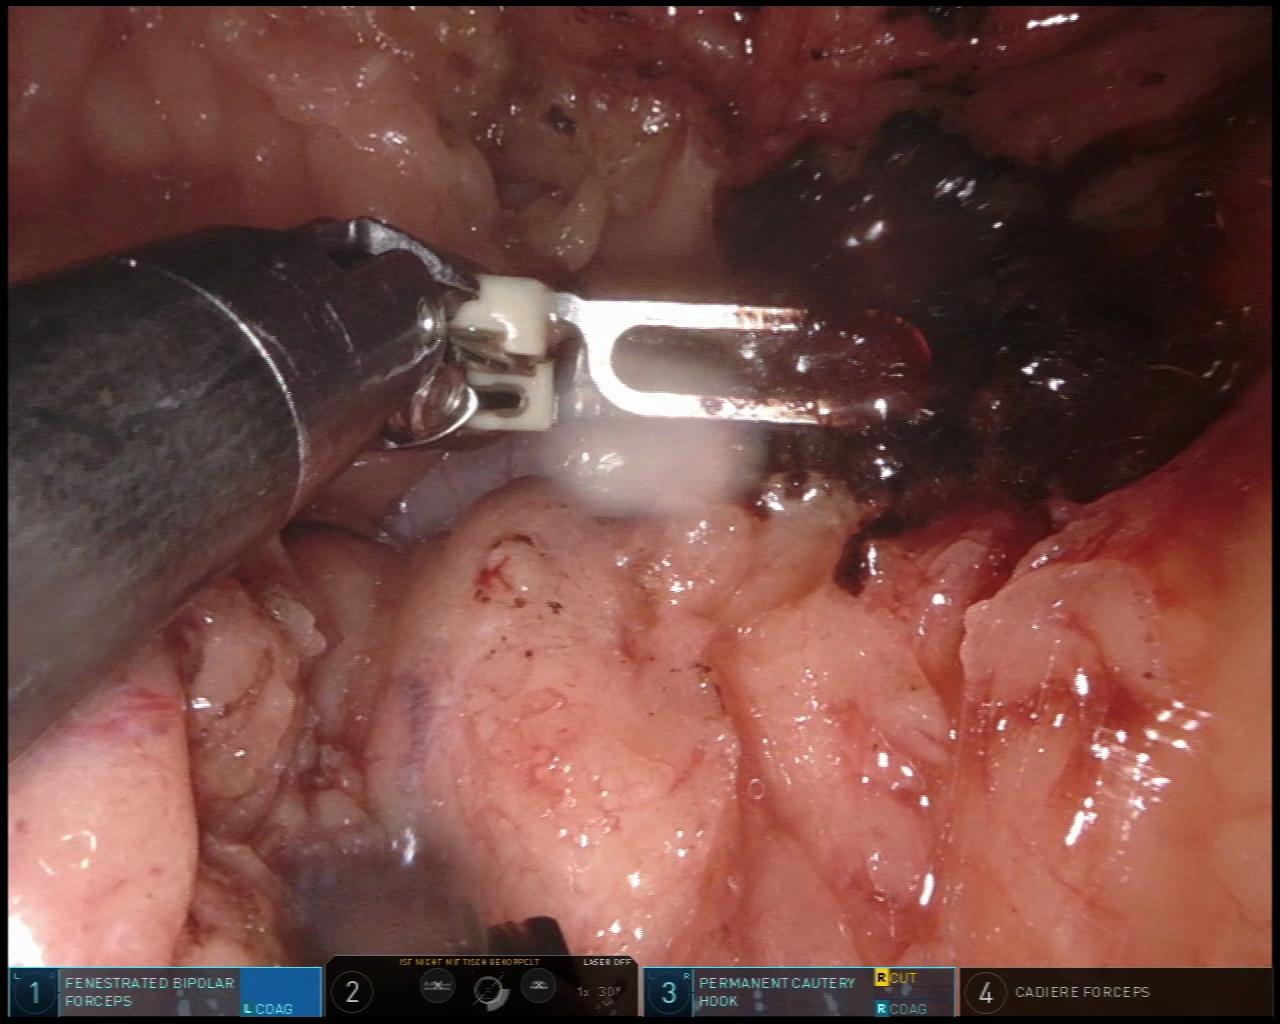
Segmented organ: stomach
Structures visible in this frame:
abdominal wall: no
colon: no
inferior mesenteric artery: no
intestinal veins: no
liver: no
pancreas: no
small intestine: no
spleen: no
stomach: yes
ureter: no
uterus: no
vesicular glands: no